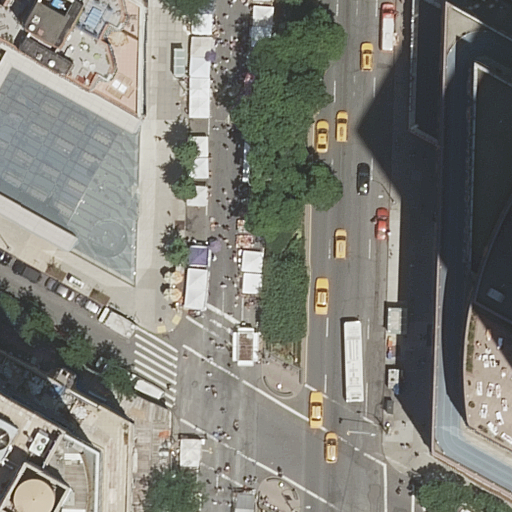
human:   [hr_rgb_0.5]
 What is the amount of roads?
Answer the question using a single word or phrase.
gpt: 3

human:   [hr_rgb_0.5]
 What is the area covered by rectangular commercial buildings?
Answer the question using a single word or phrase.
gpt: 0m2

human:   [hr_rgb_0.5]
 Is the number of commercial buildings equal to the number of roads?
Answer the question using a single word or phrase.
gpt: no

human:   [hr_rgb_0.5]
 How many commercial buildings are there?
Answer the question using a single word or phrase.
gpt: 0

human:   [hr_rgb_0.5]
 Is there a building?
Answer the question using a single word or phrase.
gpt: yes

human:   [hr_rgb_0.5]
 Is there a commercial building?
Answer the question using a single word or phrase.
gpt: no

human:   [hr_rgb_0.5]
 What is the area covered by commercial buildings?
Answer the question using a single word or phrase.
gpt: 0m2

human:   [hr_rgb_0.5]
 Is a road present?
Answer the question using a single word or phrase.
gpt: yes

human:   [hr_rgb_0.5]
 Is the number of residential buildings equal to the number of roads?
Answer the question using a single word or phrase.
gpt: no

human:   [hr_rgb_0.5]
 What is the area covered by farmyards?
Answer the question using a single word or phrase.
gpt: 0m2

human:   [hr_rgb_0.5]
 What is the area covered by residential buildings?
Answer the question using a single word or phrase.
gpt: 8719m2

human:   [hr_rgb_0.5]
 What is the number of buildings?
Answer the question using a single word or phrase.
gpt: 5

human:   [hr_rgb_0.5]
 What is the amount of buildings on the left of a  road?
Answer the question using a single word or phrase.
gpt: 4

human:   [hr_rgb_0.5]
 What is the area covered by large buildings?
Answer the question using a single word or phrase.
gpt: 7616m2

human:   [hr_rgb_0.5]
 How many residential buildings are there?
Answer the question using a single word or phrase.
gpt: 5

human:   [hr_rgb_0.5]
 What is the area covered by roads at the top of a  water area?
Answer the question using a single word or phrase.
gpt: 0m2

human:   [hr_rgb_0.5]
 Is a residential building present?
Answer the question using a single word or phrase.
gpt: yes

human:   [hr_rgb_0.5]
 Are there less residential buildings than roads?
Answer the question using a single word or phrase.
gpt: no

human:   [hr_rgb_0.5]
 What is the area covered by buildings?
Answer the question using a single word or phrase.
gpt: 8719m2

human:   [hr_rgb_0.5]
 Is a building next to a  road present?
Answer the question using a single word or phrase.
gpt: yes

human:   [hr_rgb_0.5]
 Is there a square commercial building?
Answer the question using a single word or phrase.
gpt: no

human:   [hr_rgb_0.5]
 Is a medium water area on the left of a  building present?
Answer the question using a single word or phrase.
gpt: no

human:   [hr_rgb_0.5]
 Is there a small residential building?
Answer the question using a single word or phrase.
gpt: no

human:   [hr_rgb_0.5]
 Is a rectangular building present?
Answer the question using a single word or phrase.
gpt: yes

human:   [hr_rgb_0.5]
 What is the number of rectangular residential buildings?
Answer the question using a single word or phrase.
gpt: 3

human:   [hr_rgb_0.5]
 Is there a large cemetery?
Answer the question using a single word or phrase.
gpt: no

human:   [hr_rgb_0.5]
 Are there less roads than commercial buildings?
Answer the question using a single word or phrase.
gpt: no

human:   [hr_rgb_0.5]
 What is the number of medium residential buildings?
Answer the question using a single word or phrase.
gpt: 3

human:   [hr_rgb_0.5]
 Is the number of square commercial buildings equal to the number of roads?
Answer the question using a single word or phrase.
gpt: no

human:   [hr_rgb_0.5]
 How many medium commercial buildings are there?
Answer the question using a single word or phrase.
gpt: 0

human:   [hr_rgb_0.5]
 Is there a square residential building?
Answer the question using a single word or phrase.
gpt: no

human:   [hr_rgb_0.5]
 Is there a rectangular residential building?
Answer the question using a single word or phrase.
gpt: yes

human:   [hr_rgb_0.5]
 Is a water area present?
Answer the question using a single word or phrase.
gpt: no

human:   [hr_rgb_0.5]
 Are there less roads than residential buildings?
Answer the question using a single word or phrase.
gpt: yes

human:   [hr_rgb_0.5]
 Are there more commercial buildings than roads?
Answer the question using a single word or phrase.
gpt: no

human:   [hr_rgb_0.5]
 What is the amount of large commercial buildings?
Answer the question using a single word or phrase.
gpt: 0

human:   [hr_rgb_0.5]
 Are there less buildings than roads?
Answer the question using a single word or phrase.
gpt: no

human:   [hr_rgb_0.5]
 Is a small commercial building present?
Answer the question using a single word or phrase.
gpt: no

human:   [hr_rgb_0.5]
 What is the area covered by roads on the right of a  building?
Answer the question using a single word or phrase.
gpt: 0m2

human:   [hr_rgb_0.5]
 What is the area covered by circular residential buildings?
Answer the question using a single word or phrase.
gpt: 0m2

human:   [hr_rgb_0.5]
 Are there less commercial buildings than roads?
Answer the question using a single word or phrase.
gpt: yes

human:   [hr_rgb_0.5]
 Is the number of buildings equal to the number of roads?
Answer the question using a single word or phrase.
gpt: no

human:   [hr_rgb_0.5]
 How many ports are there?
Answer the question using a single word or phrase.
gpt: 0

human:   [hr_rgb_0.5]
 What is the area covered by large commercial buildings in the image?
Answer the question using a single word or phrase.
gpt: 0m2

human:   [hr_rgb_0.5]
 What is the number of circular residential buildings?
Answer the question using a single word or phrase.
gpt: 0

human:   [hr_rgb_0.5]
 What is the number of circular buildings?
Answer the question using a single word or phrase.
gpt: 0

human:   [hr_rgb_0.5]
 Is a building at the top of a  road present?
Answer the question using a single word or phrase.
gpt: yes

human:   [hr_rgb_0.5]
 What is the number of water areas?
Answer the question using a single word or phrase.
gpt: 0

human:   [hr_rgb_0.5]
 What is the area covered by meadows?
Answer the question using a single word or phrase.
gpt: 0m2

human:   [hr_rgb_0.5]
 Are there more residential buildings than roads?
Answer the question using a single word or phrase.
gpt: yes

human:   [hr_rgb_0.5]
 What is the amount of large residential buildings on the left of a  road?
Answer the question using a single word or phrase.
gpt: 1

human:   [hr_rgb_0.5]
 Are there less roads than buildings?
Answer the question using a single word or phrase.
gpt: yes

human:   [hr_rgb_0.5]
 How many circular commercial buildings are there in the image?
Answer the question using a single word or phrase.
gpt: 0

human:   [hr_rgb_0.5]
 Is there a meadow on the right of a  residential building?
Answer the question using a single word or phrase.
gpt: no

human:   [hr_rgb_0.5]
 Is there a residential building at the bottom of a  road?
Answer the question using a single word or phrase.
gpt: yes

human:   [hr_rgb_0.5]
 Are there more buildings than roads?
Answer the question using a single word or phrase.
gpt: yes

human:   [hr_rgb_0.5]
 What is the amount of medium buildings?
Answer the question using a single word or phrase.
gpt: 3

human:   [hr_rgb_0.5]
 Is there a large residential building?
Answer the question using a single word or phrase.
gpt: yes

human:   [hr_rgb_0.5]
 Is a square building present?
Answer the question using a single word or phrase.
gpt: no

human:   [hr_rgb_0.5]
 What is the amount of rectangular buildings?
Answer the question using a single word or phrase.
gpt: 3

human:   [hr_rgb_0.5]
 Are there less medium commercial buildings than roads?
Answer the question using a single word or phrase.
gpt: yes

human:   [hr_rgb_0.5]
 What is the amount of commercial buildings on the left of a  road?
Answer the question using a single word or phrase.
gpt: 0

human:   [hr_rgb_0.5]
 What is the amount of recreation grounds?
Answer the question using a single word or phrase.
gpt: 0

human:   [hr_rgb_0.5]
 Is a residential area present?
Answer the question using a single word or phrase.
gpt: no